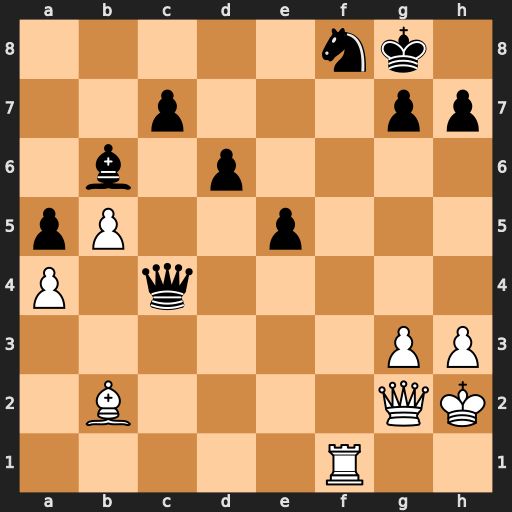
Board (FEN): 5nk1/2p3pp/1b1p4/pP2p3/P1q5/6PP/1B4QK/5R2
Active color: w
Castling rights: -
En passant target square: -
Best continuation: Qf3 Qxf1 Qxf1